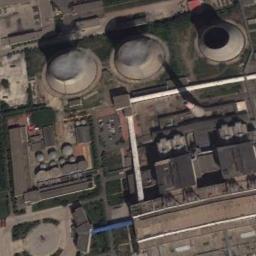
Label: thermal_power_station